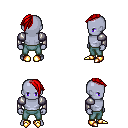
a pixel art fantasy rpg character, male body template, dark elf, purple skin, steel arm armor, teal pants, red long mohawk hairstyle, gold boots, four views (front, back, left, right), 2x2 character sprite sheet, small pixel art, hard edges, no anti-aliasing